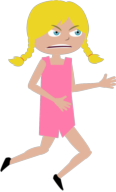
girl mad hands outstretche